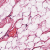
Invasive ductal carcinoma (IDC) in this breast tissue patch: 0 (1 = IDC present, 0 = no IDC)